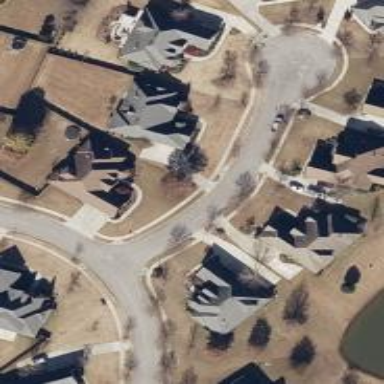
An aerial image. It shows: Residential road with separate sidewalk.